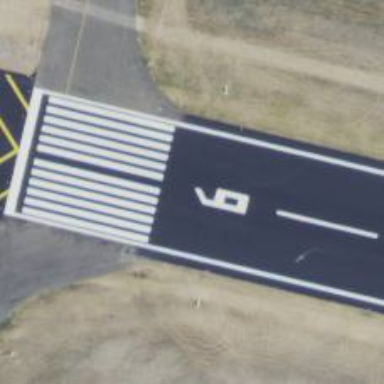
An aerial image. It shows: Asphalt runway at the airport.